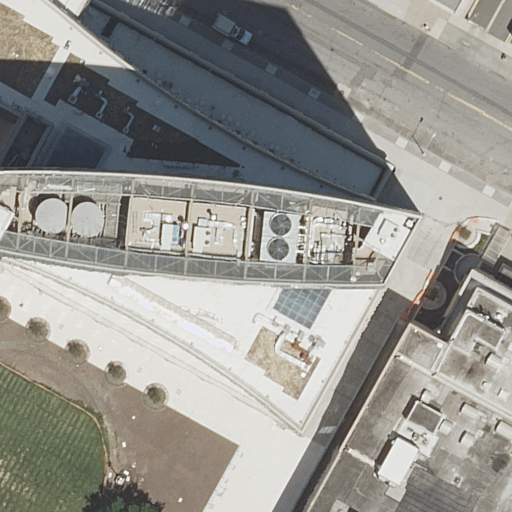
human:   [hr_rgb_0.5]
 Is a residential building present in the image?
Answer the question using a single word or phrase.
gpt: no

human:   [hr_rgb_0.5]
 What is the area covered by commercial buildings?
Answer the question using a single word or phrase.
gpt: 0m2

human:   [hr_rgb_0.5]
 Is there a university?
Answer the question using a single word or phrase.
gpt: yes

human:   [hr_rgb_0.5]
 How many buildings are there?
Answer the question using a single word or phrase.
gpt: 3

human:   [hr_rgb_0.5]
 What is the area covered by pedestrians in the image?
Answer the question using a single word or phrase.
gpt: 710m2

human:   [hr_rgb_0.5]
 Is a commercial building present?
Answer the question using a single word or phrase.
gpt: no

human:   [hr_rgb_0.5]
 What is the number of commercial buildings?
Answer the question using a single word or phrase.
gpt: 0

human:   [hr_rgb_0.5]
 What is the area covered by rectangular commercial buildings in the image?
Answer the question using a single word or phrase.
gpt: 0m2

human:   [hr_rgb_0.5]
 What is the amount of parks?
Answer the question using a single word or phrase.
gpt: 2

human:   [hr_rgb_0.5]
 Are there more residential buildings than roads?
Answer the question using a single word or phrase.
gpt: no

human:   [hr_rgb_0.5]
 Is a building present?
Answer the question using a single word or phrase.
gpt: yes

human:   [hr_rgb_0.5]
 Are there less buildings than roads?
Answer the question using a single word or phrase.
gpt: yes

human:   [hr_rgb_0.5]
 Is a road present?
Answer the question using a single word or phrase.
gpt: yes

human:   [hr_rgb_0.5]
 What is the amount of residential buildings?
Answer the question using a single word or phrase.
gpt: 0

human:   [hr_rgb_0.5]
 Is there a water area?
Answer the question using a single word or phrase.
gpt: no

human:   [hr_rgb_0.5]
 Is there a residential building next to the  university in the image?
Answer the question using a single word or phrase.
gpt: no

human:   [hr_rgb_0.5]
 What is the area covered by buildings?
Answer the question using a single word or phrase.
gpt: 4018m2

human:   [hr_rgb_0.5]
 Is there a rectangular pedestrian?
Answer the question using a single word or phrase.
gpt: no

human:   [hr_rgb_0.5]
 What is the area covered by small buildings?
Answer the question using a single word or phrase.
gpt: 0m2

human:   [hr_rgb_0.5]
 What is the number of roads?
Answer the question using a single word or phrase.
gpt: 7

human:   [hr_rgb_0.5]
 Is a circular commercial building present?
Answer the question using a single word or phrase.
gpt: no

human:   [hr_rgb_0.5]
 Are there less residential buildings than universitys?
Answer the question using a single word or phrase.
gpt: yes

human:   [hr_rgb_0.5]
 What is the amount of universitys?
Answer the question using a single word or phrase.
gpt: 1

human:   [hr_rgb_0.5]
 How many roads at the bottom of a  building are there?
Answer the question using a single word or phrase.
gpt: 7

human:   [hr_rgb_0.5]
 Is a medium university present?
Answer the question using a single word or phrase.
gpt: no

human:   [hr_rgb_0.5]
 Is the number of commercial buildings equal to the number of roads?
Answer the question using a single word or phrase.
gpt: no

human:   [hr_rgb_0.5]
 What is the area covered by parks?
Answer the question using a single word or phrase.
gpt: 3547m2

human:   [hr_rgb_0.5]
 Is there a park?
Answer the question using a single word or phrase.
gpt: yes

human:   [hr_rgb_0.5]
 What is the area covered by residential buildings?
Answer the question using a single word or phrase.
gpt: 0m2

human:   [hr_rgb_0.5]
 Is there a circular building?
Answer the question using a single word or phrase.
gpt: no

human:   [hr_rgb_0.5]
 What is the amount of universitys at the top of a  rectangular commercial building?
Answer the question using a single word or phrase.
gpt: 0

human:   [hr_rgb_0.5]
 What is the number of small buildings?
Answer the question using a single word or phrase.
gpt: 0

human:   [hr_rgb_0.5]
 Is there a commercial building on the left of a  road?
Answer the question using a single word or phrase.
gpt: no

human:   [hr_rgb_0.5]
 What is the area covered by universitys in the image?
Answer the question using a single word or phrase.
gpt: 4654m2

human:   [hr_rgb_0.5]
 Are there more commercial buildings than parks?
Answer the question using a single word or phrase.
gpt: no

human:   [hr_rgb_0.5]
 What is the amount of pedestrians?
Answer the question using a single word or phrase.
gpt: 1

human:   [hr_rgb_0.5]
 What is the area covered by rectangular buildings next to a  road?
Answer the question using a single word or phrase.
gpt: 1386m2

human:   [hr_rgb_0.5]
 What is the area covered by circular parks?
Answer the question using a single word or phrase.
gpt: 0m2

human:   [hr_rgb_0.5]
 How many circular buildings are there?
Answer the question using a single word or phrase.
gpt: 0

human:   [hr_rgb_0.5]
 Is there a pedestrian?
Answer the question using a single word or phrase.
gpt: yes

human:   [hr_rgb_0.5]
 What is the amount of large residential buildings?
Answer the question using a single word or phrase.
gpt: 0

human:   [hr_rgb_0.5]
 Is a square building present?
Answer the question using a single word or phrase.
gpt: no

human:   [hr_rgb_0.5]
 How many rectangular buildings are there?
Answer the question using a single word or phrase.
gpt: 1

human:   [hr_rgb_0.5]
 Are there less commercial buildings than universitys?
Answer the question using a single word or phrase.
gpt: yes

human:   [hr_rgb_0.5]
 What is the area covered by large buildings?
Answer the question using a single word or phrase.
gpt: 4018m2

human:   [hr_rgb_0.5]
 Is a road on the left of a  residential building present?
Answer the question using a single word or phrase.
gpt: no

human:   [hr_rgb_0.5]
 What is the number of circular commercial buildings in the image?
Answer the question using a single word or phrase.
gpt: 0

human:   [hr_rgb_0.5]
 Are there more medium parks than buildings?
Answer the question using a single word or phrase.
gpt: no

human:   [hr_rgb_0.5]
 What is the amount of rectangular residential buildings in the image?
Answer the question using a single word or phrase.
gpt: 0

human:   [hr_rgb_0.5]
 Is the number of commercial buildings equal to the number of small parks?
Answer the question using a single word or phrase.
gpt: yes

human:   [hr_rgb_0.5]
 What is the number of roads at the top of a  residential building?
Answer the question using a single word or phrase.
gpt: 0

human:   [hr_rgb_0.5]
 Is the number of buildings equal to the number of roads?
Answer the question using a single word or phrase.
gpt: no

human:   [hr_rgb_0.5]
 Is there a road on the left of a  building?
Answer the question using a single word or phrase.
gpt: yes

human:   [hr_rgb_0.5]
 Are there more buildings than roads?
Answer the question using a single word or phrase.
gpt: no

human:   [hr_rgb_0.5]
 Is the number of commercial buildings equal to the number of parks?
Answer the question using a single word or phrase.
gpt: no

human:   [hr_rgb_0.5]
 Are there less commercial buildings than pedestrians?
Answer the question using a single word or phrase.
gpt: yes

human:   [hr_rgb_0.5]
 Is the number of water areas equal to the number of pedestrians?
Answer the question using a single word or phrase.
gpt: no

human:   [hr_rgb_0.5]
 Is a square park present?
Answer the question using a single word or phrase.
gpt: no

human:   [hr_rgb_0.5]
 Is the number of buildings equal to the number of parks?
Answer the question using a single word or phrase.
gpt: no

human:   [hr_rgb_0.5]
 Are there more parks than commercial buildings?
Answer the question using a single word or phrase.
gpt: yes

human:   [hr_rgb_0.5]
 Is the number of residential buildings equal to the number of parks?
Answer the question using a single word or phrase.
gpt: no

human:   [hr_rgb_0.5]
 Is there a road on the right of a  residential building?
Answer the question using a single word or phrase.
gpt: no

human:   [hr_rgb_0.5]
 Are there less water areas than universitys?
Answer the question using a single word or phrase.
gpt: yes

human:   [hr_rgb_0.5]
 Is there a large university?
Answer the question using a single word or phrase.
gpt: yes